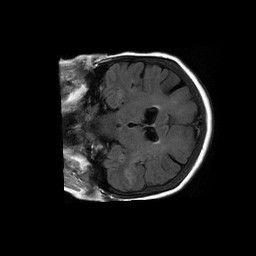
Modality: FLAIR
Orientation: coronal
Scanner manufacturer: philips
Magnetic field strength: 1.5 T
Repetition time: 6 s
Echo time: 0.12 s